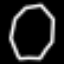
Label: octagon